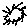
Label: sun